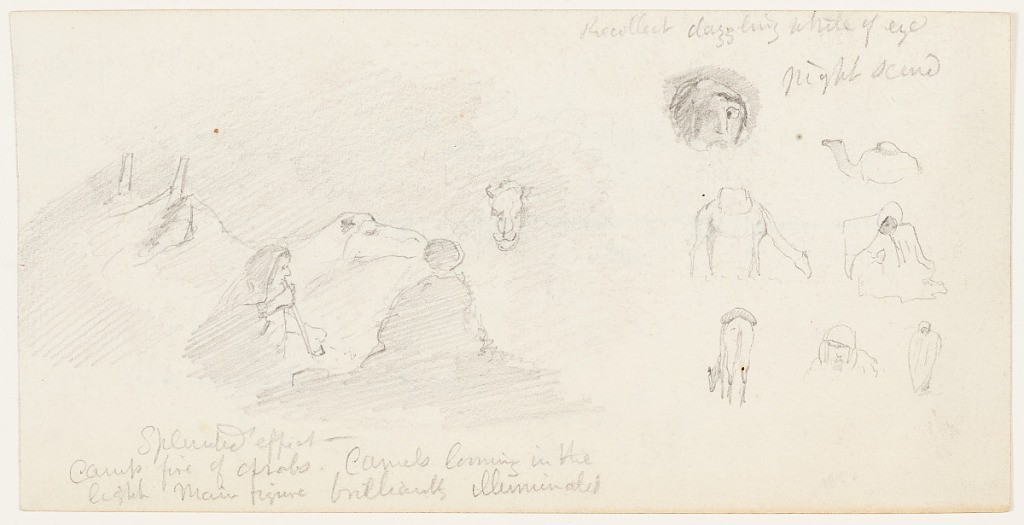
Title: Sketches of a Bedouin Campfire at Night, Palestine (Israel)
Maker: Frederic Edwin Church, American, 1826–1900
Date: February–March 1868
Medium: Graphite on white wove paper; verso: graphite
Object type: Drawing
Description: Figure and landscape sketch showing a view of a Bedouin campfire at night, viewed by the artist en route to Petra. At left, two Bedouin guides and two camels are dimly lit beside the fire. The figure at right is shown in silhouette from the back while the figure at left holds a long pipe to his illuminated face. A camel is shown behind him in right profile, while the face of another emerges from the darkness at upper right. Darkness otherwise envelopes the scene. At upper right, a detail of a Bedouin guide looking back at the artist is included, while at right, six small sketches of camels and draped figures are visible.

Verso: Landscape sketch showing a view of mountains in the deserts of present-day Israel. Sandy terrain with bushes extends from the foreground into the background, where a range of mountains with flat tops forms an undulating horizon.